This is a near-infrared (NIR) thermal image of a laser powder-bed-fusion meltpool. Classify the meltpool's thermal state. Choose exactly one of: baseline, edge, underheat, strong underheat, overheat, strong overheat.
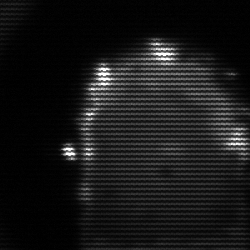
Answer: baseline